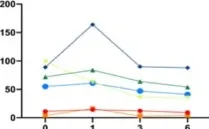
(B) In patient B, Motor unit index (MUNIX) was measured in the given arm muscles before and at the end of 1 month Fasudil infusions as well as 3 and 6 months after the first day of infusion. MUNIX was increased in 5 of 6 measured muscles after 4 weeks of Fasudil treatment. At the follow-up visits at 3 and 6 months, MUNIX gradually decreased again in all measured muscles. APB, abductor pollicis brevis muscle; ADM, adductor digiti minimi muscle; BB, biceps brachii muscle.
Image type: pathology (immunostaining)